Question: I have a table with 4 columns, ID, name, starttime, endtime.
[
I need to find for each procedure the number of simultaneous procedures performed by the anaesthesian.
The output should be the Proc_id with count of simultaneous procedures.
This is similar to the the expected output.
<URL>
How do i query this?
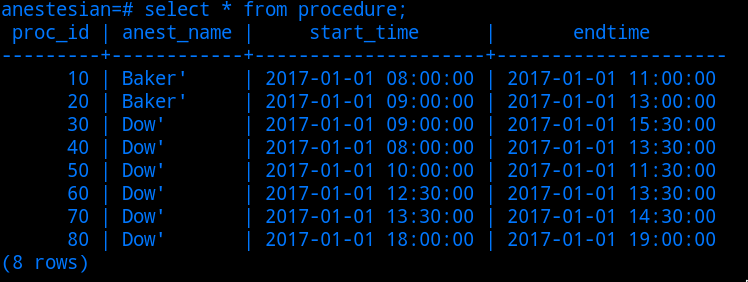
Answer: Construct a range from start and end time using something like
'''
tsrange (start_time, end_time, '[]') (for exclusive range boundaries)
tsrange (start_time, end_time, '()') (for inclusive range boundaries)
'''
<URL>
Use the overlaps operator '&&' to test 2 ranges
<URL>
Wrap it up in a query that may look like this
'''
SELECT p1.proc_id,
( SELECT COUNT(*)
FROM procedure p2
WHERE p1.anest_name = p2.anest_name
AND p1.proc_id <> p2.proc_id
AND tsrange (p1.start_time, p1.end_time, '()') && tsrange (p2.start_time, p2.end_time,'()')
) as count
FROM procedure p1
ORDER BY p1.proc_id
'''
What kind of range boundaries you use, depends on your understanding of "simultaneous". That may mean overlapping, contained by another timeframe or something else. You may want to fiddle around with the boundaries, but that query should match your estimated results (or at least come close to them) ...